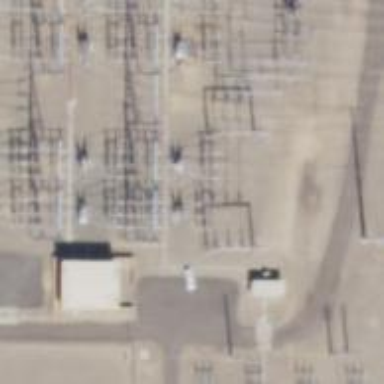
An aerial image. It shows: Switch used for power control.